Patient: sex M, age 71
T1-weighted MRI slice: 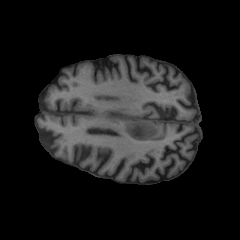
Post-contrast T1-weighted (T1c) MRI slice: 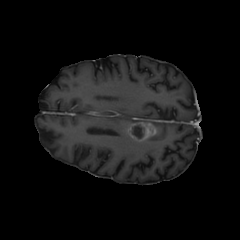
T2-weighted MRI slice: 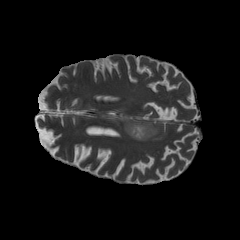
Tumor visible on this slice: yes
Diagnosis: Glioblastoma, IDH-wildtype
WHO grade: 4